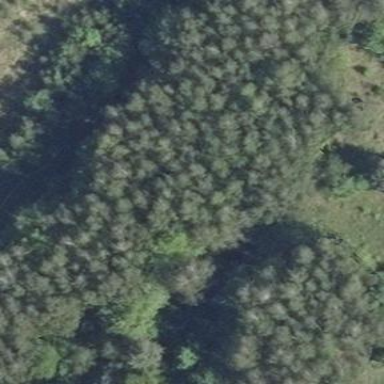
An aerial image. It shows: Broadleaved woodland area.